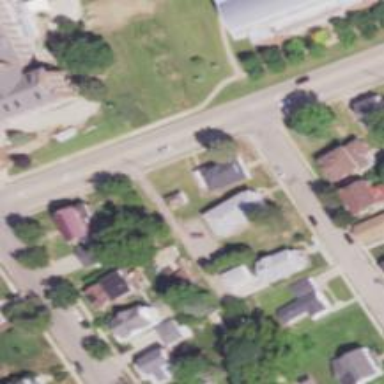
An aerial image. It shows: Alley classified as service road.